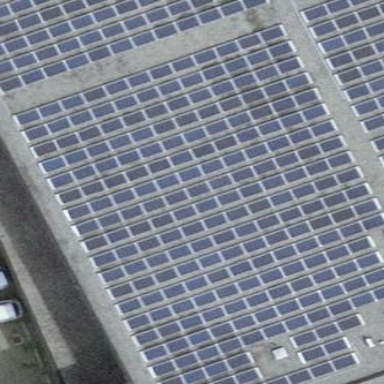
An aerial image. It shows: Solar power generator using photovoltaic method with solar photovoltaic panel types.